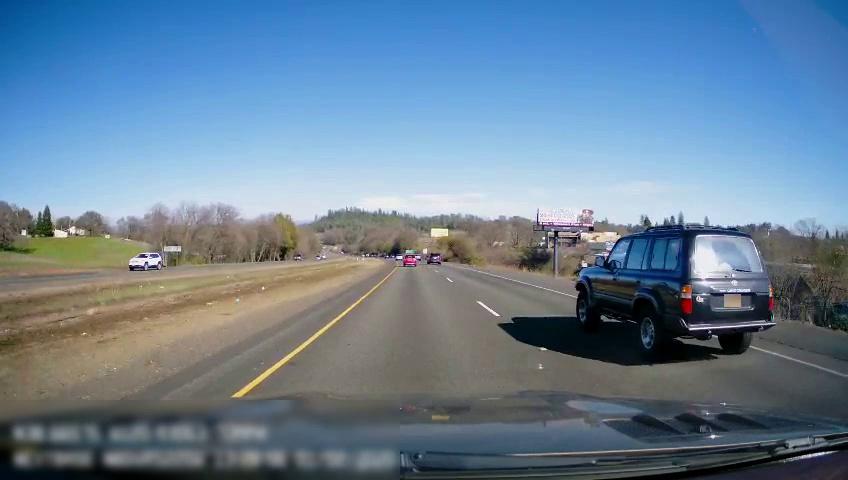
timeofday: Day
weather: Sunny
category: Drivable Space
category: Drivable Space
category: Vehicles | SUV
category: Vehicles | SUV
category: Vehicles | SUV
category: Vehicles | SUV
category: Lanes | Current Lane
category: Lanes | Current Lane
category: Lanes | Alternate Lane